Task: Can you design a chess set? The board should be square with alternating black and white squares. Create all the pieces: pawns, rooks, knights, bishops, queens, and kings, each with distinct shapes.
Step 3131:
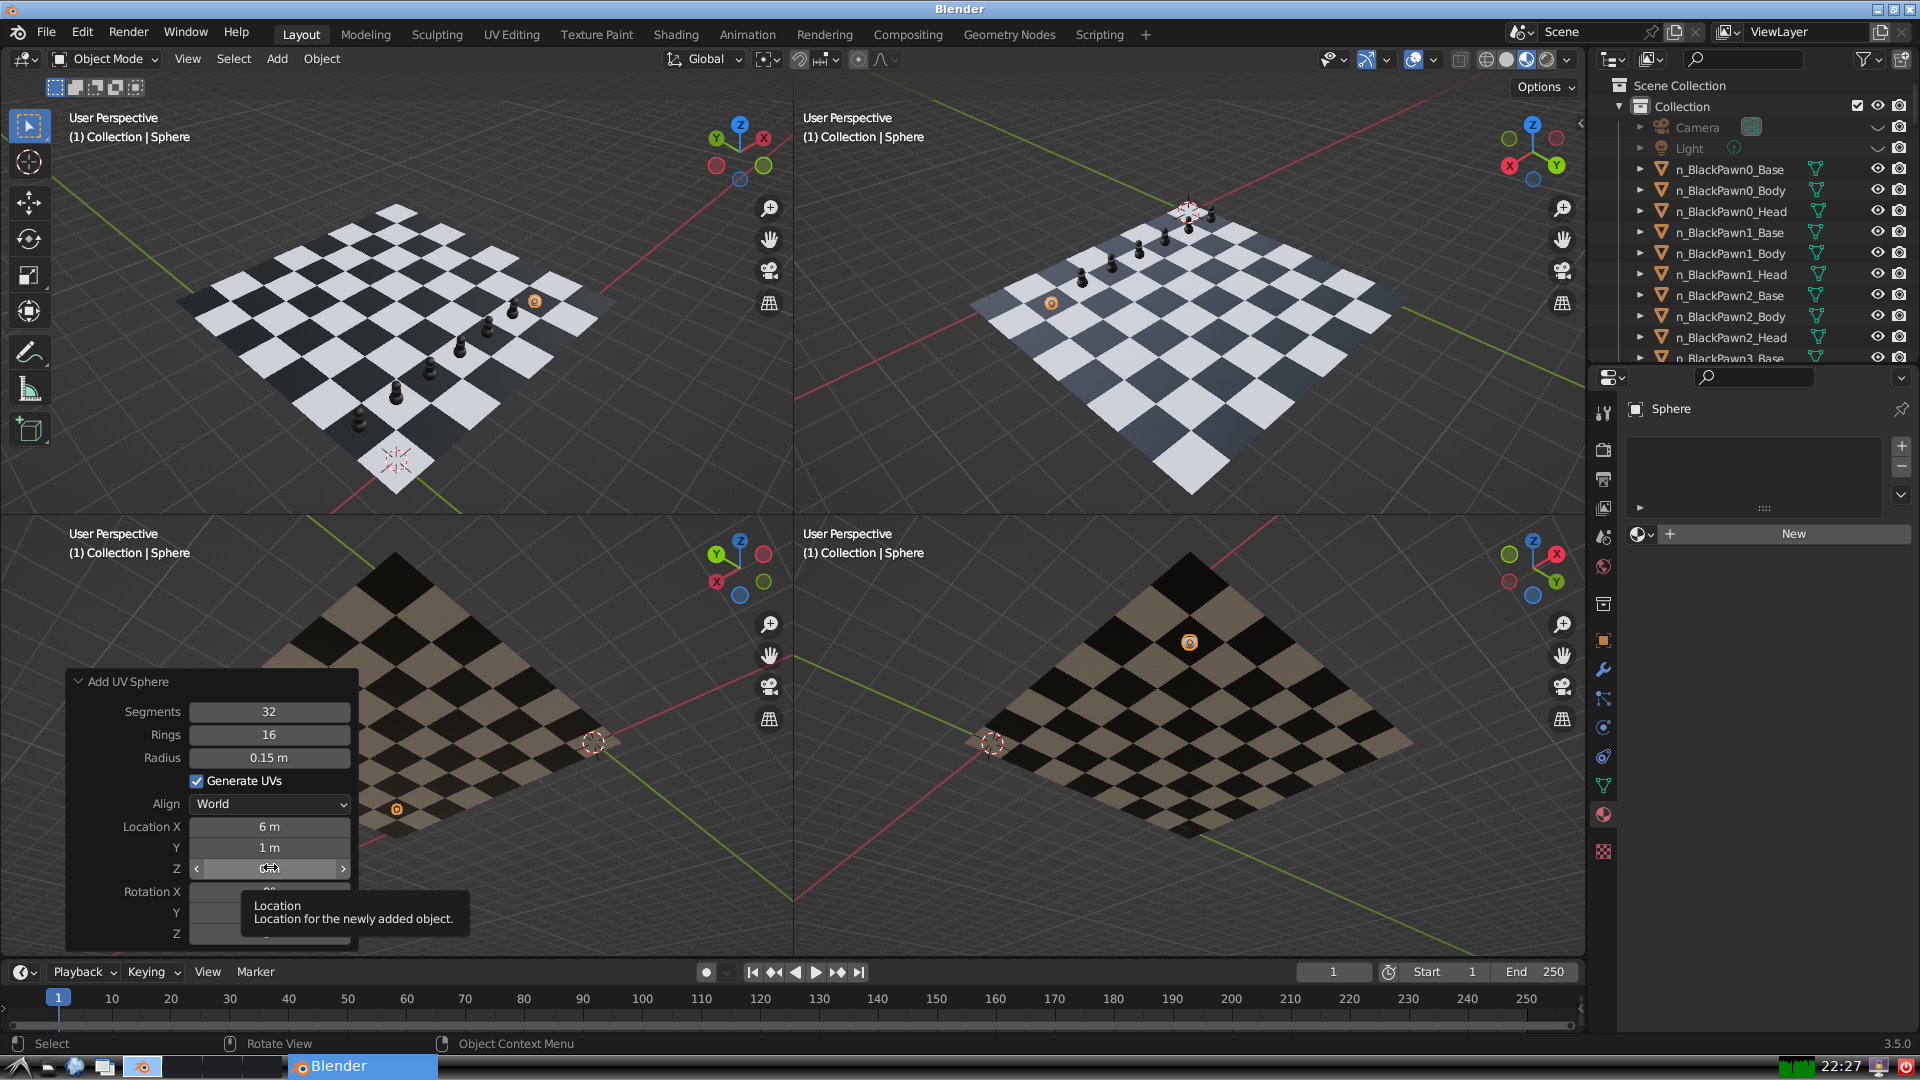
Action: click: no